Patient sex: M
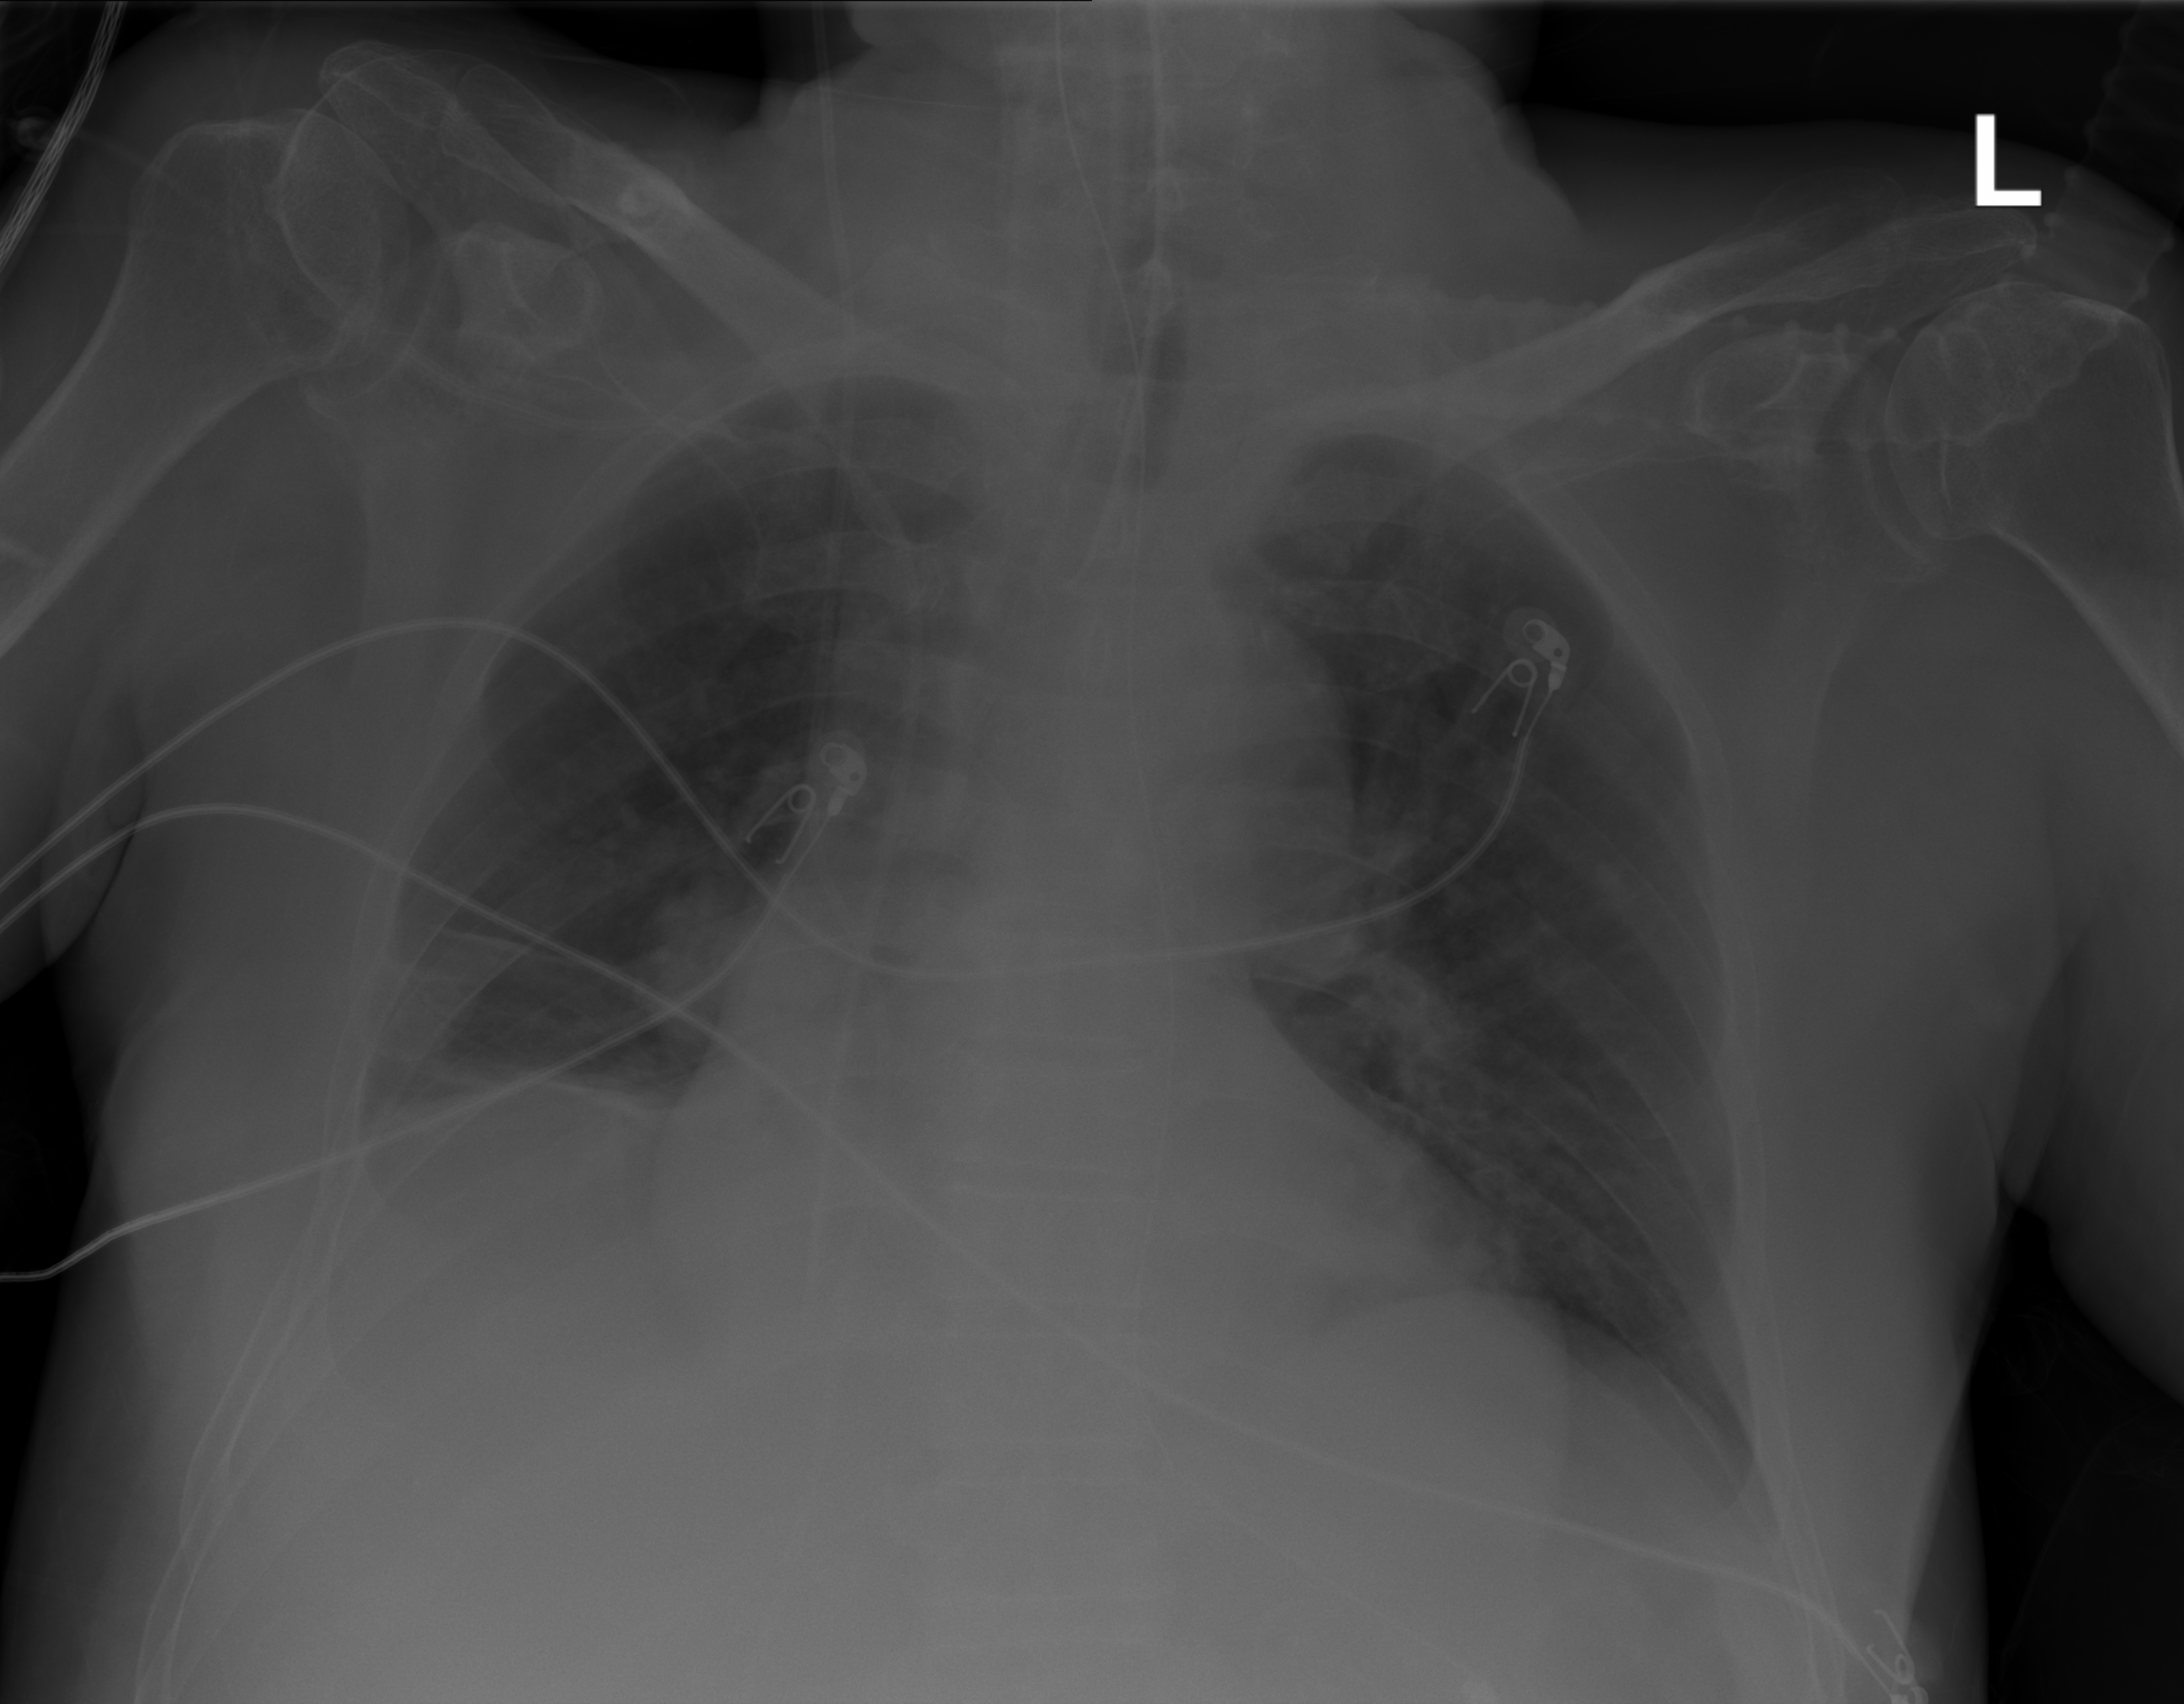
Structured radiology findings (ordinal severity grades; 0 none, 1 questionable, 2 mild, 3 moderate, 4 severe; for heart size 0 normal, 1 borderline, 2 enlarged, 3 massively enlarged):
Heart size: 2
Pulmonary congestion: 0
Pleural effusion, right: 2
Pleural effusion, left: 0
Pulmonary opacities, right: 0
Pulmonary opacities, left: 0
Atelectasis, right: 2
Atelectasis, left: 0